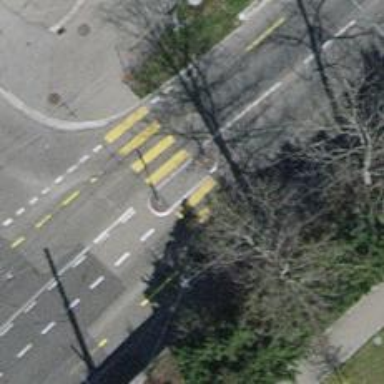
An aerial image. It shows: Zebra crossing with pedestrian island.